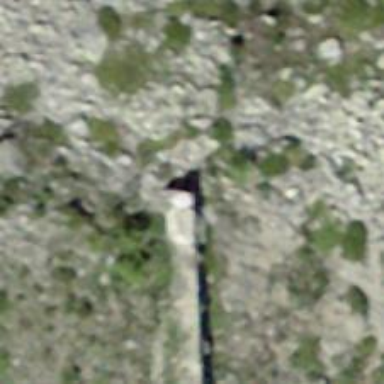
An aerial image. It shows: Retaining wall.